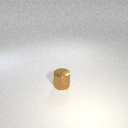
small brown metal cylinder